Can you highlight the differences in these two pictures?
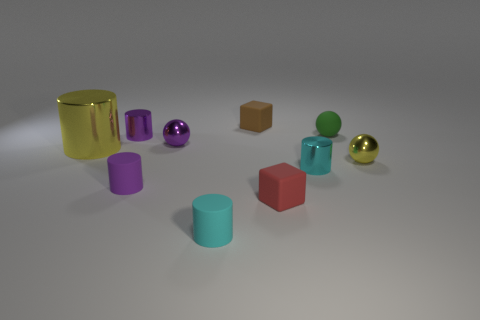
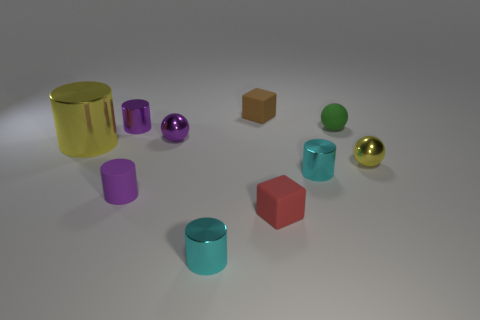
the small cyan matte object changed to metal
the cyan matte object changed to metallic
the tiny cyan matte thing changed to shiny
the tiny cyan rubber cylinder that is on the left side of the small brown rubber block turned shiny
the small cyan matte cylinder that is left of the brown rubber thing turned metal
the small cyan rubber cylinder that is to the left of the brown matte block changed to shiny
the small cyan matte cylinder that is left of the small brown cube turned shiny